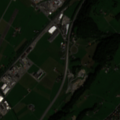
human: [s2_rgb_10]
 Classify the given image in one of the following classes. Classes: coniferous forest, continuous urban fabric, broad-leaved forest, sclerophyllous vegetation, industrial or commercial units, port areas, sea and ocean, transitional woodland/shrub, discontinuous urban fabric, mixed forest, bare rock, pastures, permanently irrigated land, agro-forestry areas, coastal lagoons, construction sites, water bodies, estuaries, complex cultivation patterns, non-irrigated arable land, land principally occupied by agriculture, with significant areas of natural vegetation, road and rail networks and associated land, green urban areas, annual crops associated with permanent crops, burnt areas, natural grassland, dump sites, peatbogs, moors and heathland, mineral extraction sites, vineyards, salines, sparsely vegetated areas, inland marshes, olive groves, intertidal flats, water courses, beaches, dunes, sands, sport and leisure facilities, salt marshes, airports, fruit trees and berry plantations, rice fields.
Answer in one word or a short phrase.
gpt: discontinuous urban fabric, industrial or commercial units, airports, non-irrigated arable land, pastures, mixed forest